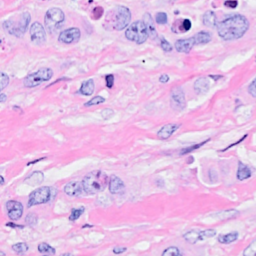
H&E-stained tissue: Breast